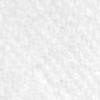
Label: no_change